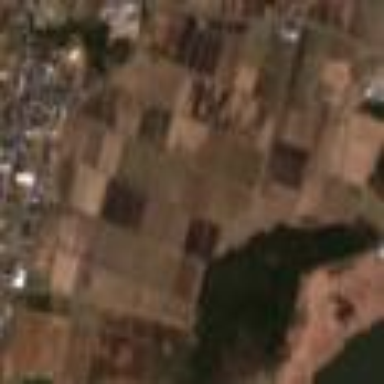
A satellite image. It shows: Farmland with rice crops producing rice.